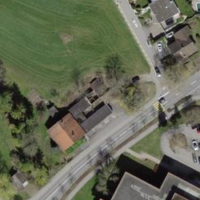
EUNIS habitat code: 55
Species observed at this site:
Tanacetum vulgare